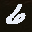
Label: 6